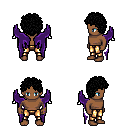
a pixel art fantasy rpg character, male body template, human, dark skin, purple wings, gold greaves, black curly afro hairstyle, four views (front, back, left, right), 2x2 character sprite sheet, small pixel art, hard edges, no anti-aliasing